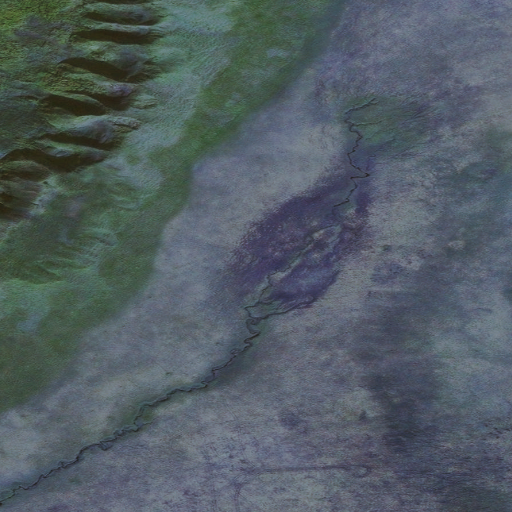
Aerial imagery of cape in Alaska named Cape Amagalik containing only unknown